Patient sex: M
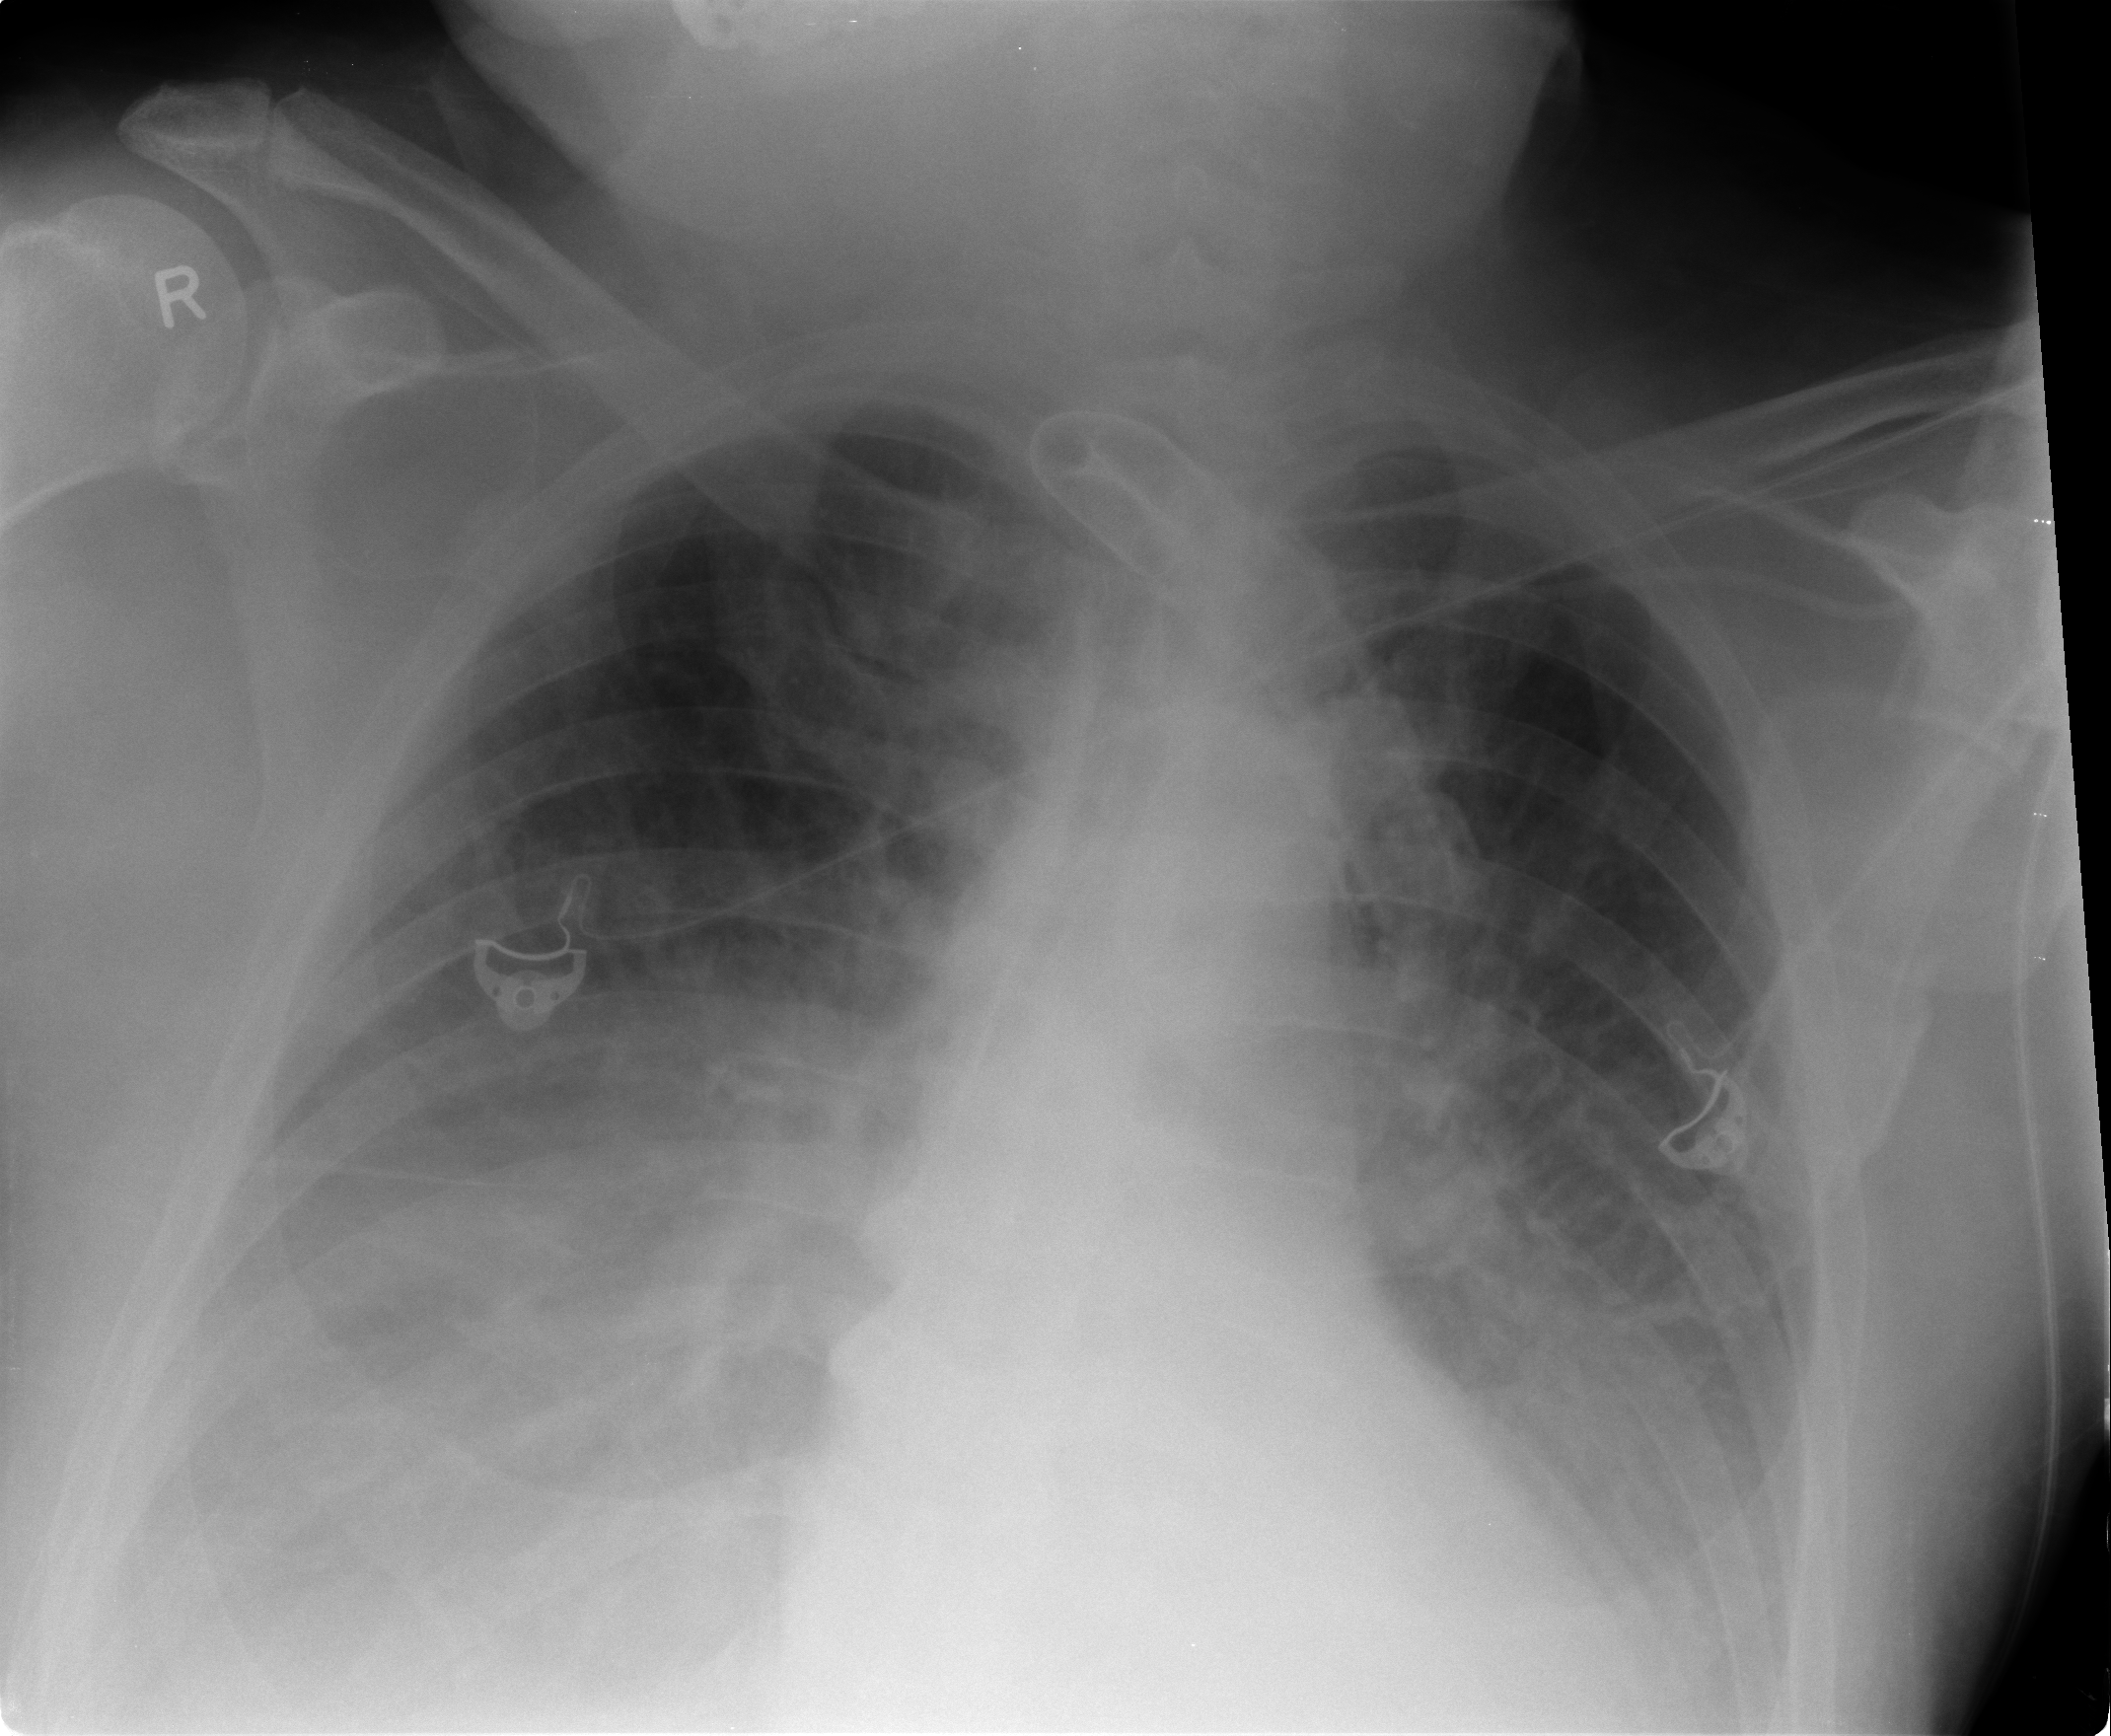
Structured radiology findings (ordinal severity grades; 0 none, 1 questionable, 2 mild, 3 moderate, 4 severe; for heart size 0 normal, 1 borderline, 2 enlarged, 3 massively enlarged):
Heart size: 2
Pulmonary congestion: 3
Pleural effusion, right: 3
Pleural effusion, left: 2
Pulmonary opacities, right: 1
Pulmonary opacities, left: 2
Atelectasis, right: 2
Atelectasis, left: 2